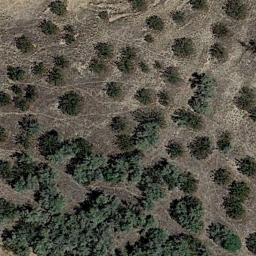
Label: chaparral